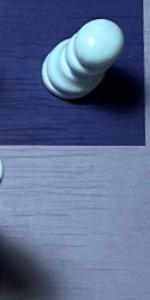
Label: Empty